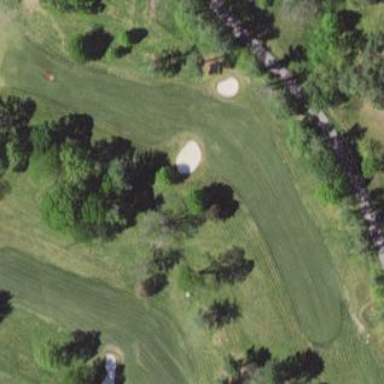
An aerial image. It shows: Grassy area designated as golf fairway.